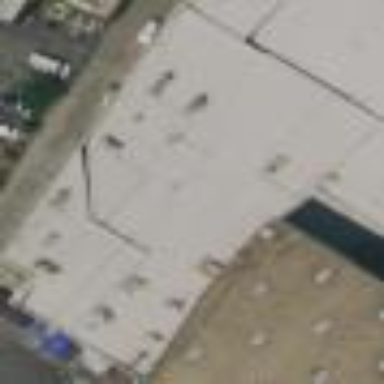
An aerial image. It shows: Factory building.